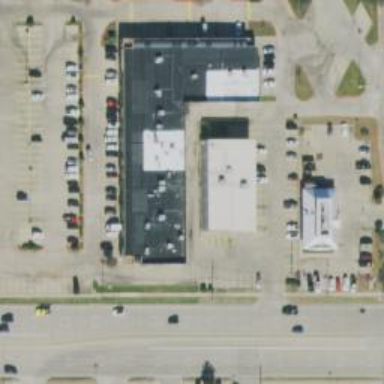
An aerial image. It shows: Post office.